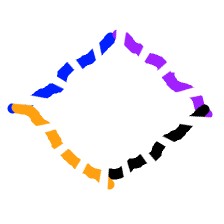
Shape: rhombus